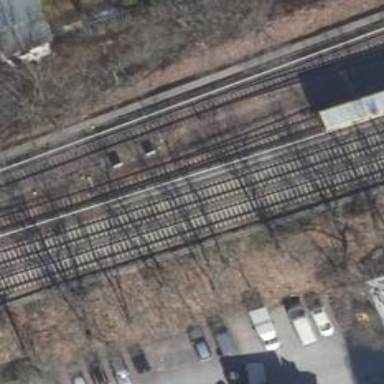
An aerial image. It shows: Solitary milestone along the railway.